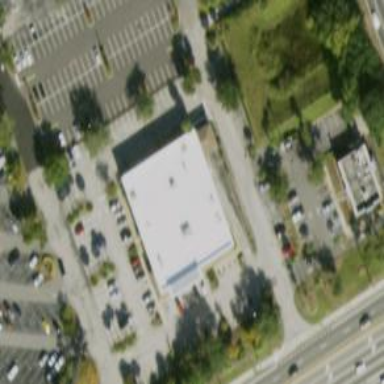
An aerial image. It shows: Pharmacy providing healthcare services.